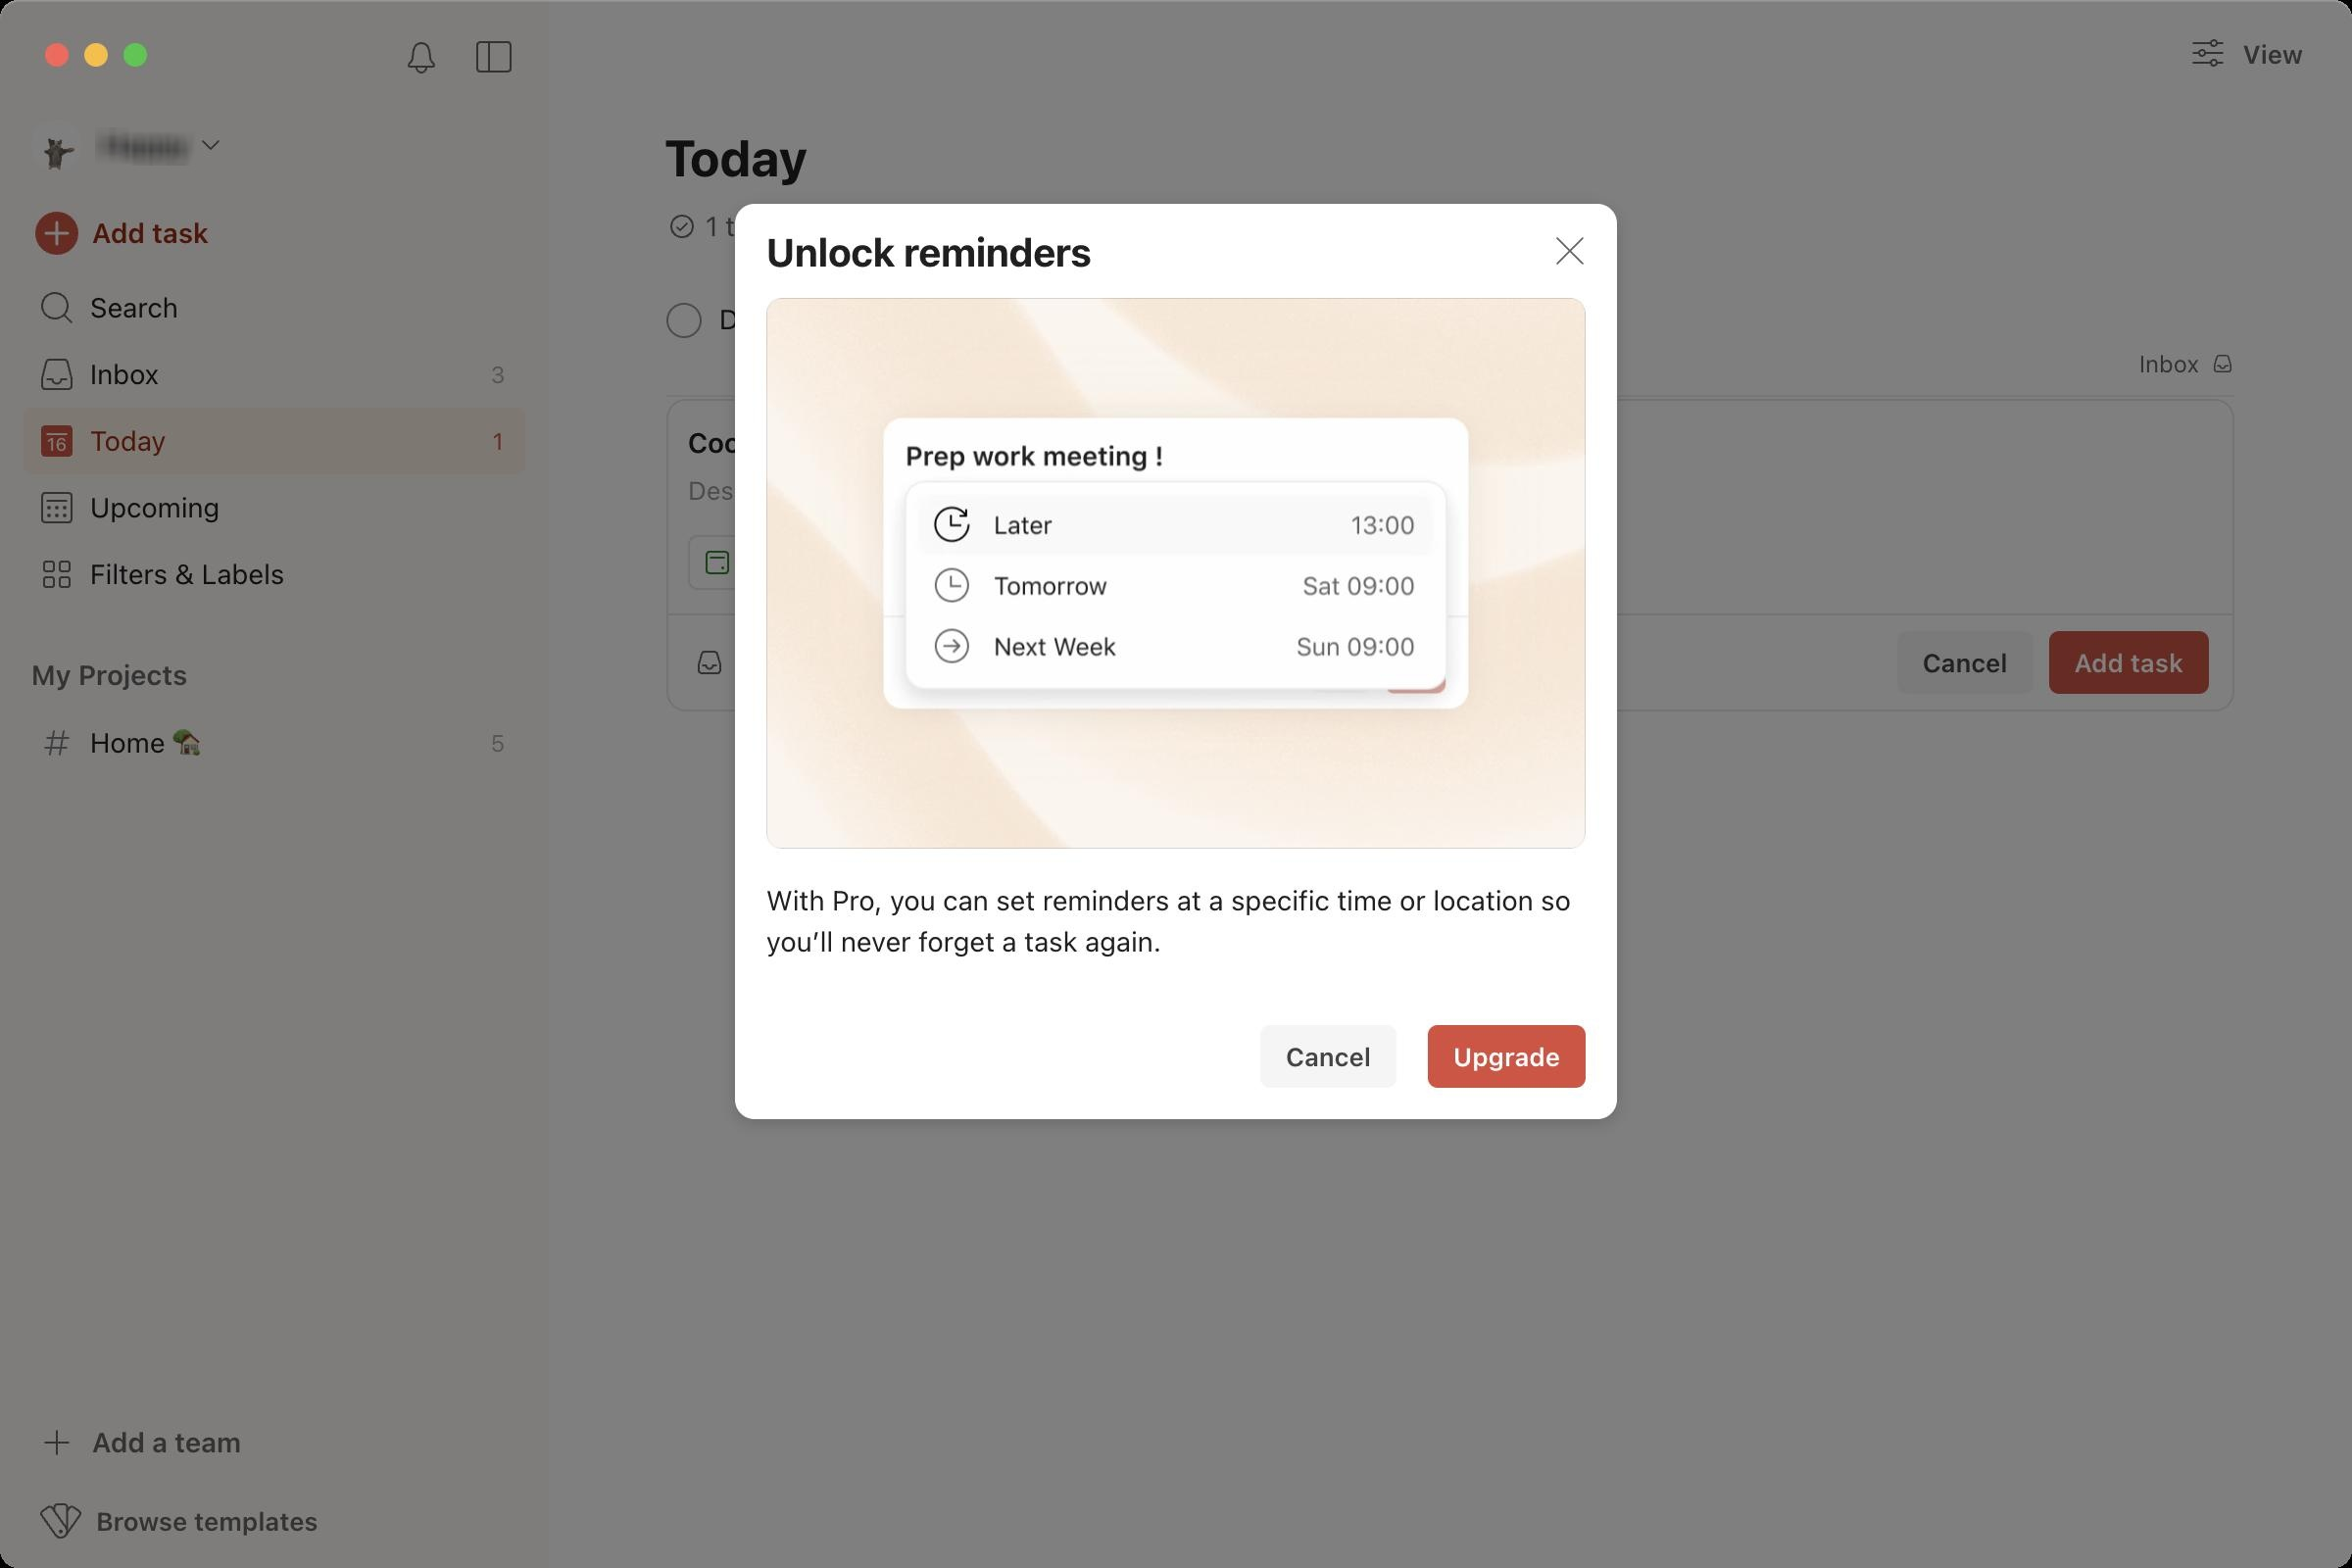
Accessibility tree:
{"name": "Today_–_Todoist", "role": "AXWindow", "description": null, "role_description": "standard window", "value": null, "position": "264.00;103.00", "size": "1200;800", "children": [{"name": "", "role": "AXGroup", "description": "", "role_description": "group", "value": "", "position": "0.00;0.00", "size": "1200;800", "children": [{"name": "", "role": "AXGroup", "description": "", "role_description": "group", "value": "", "position": "0.00;0.00", "size": "1200;800", "children": [{"name": "", "role": "AXGroup", "description": "", "role_description": "group", "value": "", "position": "0.00;0.00", "size": "1200;800", "children": [{"name": "", "role": "AXGroup", "description": "", "role_description": "group", "value": "", "position": "0.00;0.00", "size": "1200;800", "children": []}]}]}]}, {"name": null, "role": "AXButton", "description": null, "role_description": "close button", "value": null, "position": "22.00;20.00", "size": "14;16", "children": []}, {"name": null, "role": "AXButton", "description": null, "role_description": "full screen button", "value": null, "position": "62.00;20.00", "size": "14;16", "children": [{"name": null, "role": "AXGroup", "description": null, "role_description": "group", "value": null, "position": "62.00;20.00", "size": "14;16", "children": [{"name": null, "role": "AXGroup", "description": null, "role_description": "group", "value": null, "position": "62.00;20.00", "size": "14;16", "children": []}]}]}, {"name": null, "role": "AXButton", "description": null, "role_description": "minimize button", "value": null, "position": "42.00;20.00", "size": "14;16", "children": []}]}